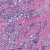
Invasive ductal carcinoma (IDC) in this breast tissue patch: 1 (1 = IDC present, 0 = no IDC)